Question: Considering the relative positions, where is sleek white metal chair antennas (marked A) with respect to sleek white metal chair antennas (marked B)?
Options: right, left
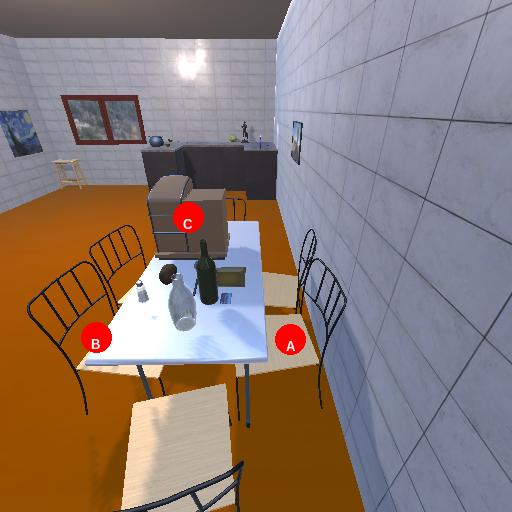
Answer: right